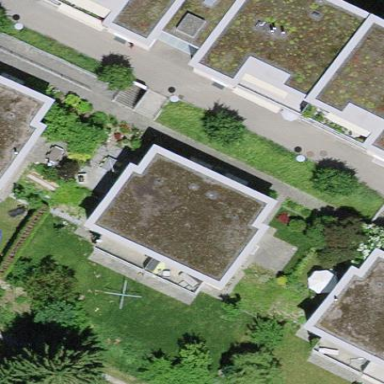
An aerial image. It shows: Residential building.